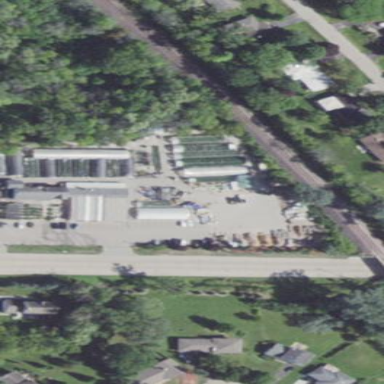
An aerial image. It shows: Garden center.